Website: home-depot
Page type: receipt
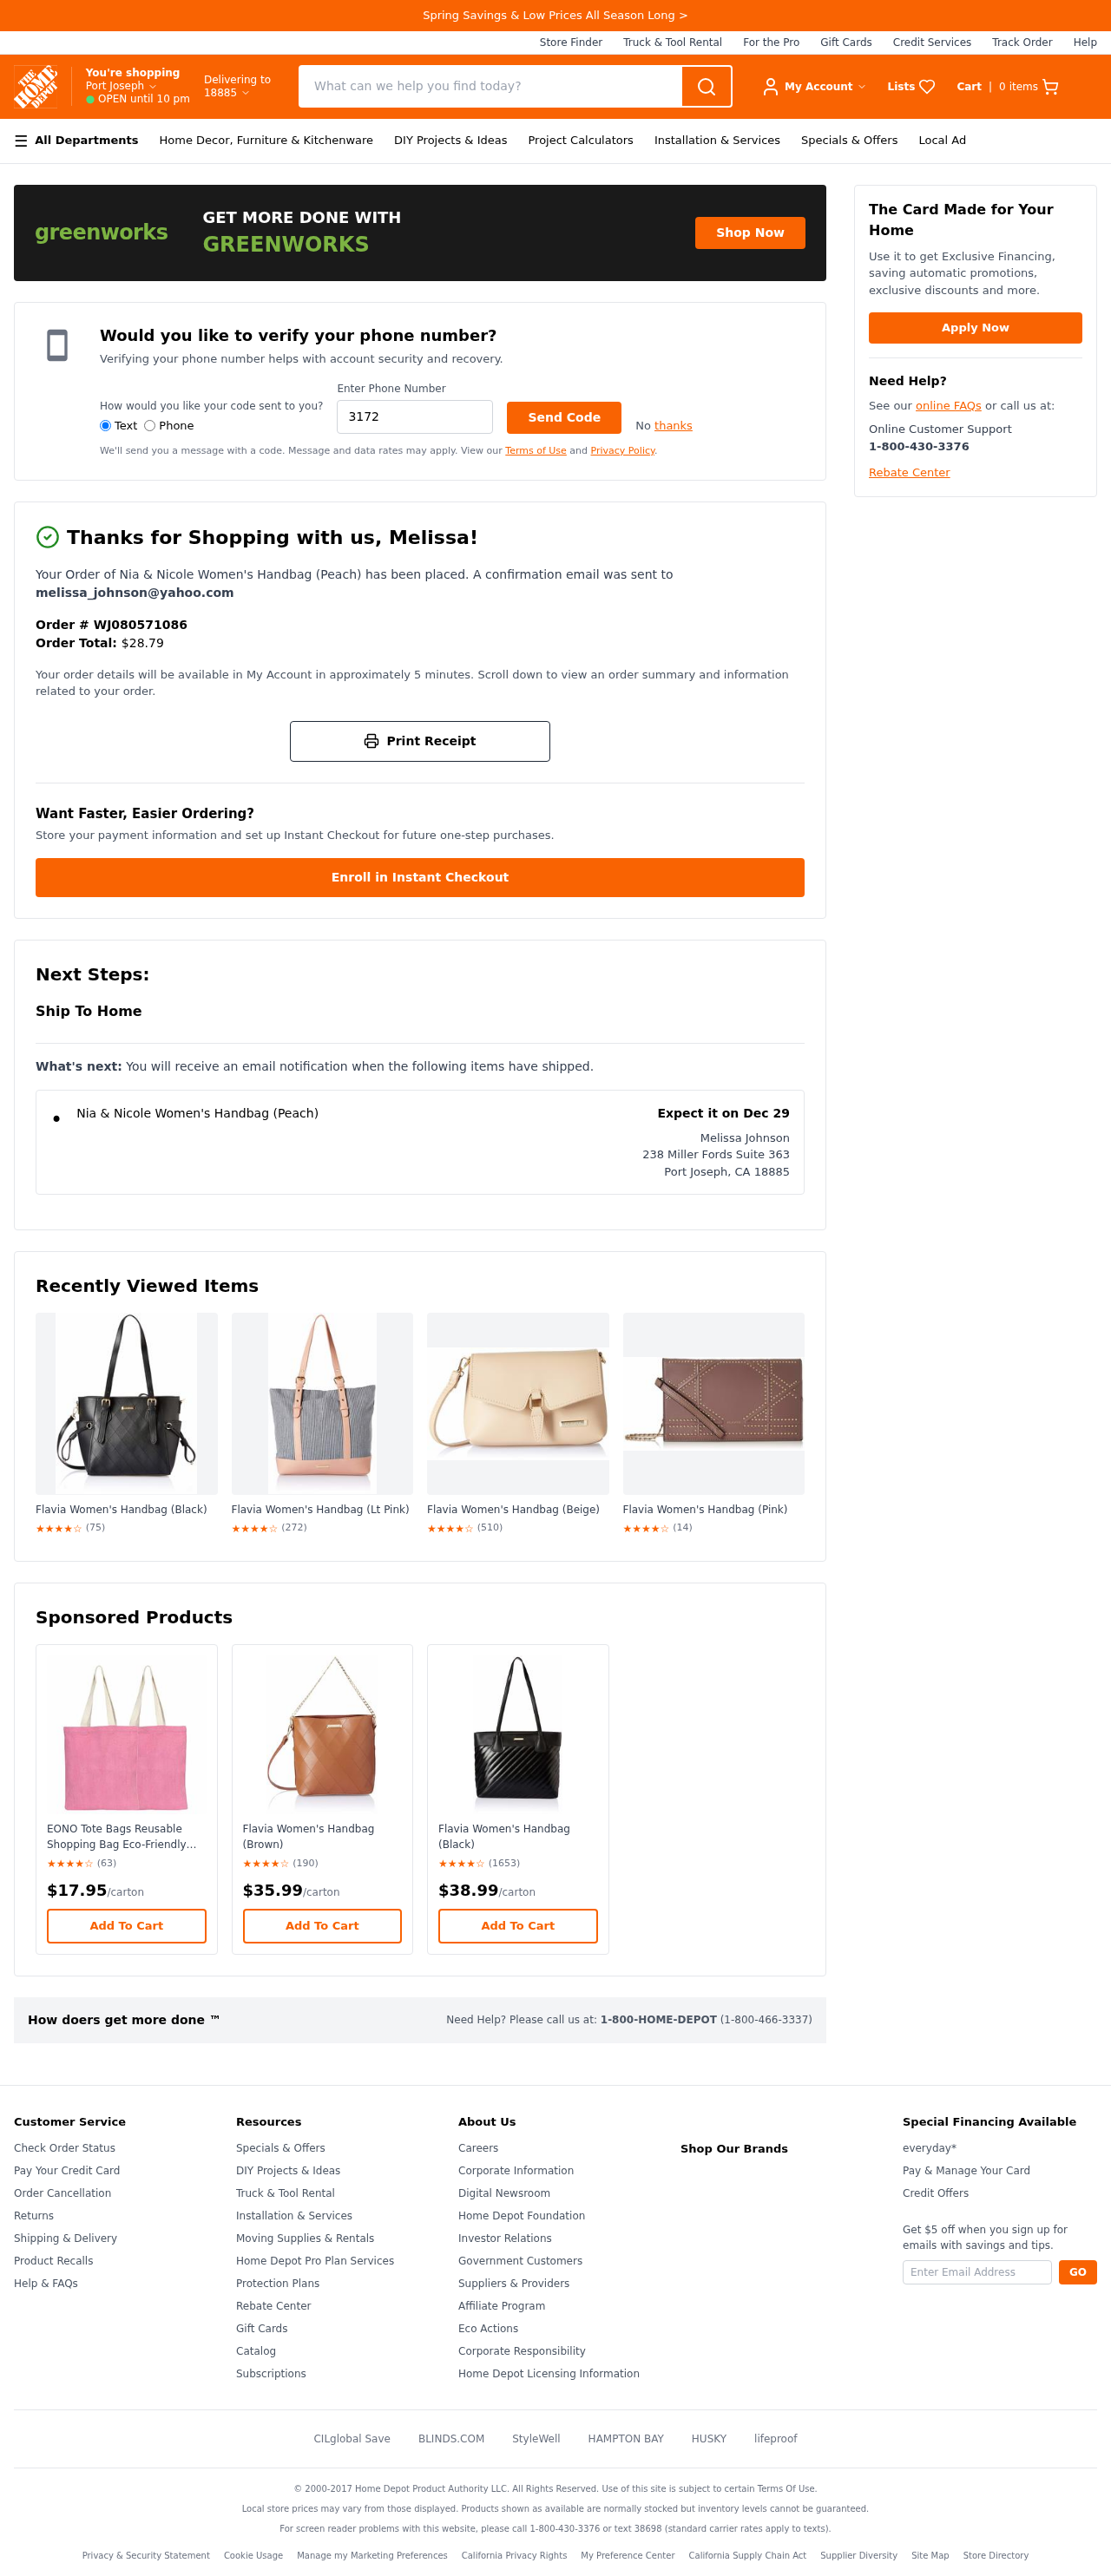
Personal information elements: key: PII_CITY
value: Port Joseph
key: PII_CITY_STATE_ZIP
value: Port Joseph, CA 18885
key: PII_EMAIL
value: melissa_johnson@yahoo.com
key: PII_FIRSTNAME
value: Melissa
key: PII_FULLNAME
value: Melissa Johnson
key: PII_PHONE
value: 3172030315
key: PII_POSTCODE
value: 18885
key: PII_STREET
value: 238 Miller Fords Suite 363
Product elements: key: PRODUCT1_NAME
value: Nia & Nicole Women's Handbag (Peach)
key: PRODUCT2_NAME
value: Flavia Women's Handbag (Black)
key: PRODUCT2_RATING
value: ★★★★☆
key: PRODUCT2_NUM_RATINGS
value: (75)
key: PRODUCT3_NAME
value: Flavia Women's Handbag (Lt Pink)
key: PRODUCT3_RATING
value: ★★★★☆
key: PRODUCT3_NUM_RATINGS
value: (272)
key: PRODUCT4_NAME
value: Flavia Women's Handbag (Beige)
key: PRODUCT4_RATING
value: ★★★★☆
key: PRODUCT4_NUM_RATINGS
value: (510)
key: PRODUCT5_NAME
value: Flavia Women's Handbag (Pink)
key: PRODUCT5_RATING
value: ★★★★☆
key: PRODUCT5_NUM_RATINGS
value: (14)
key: PRODUCT6_NAME
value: EONO Tote Bags Reusable Shopping Bag Eco-Friendly Recycled Cotton Fabric Handbag Grocery Shoulder Pl
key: PRODUCT6_RATING
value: ★★★★☆
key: PRODUCT6_NUM_RATINGS
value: (63)
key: PRODUCT6_PRICE
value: $17.95
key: PRODUCT7_NAME
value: Flavia Women's Handbag (Brown)
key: PRODUCT7_RATING
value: ★★★★☆
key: PRODUCT7_NUM_RATINGS
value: (190)
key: PRODUCT7_PRICE
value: $35.99
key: PRODUCT8_NAME
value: Flavia Women's Handbag (Black)
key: PRODUCT8_RATING
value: ★★★★☆
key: PRODUCT8_NUM_RATINGS
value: (1653)
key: PRODUCT8_PRICE
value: $38.99
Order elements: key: ORDER_NUM_ITEMS
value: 0
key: ORDER_ID
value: WJ080571086
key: ORDER_TOTAL
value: $28.79
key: ORDER_DELIVERY_DATE
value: Expect it on Dec 29